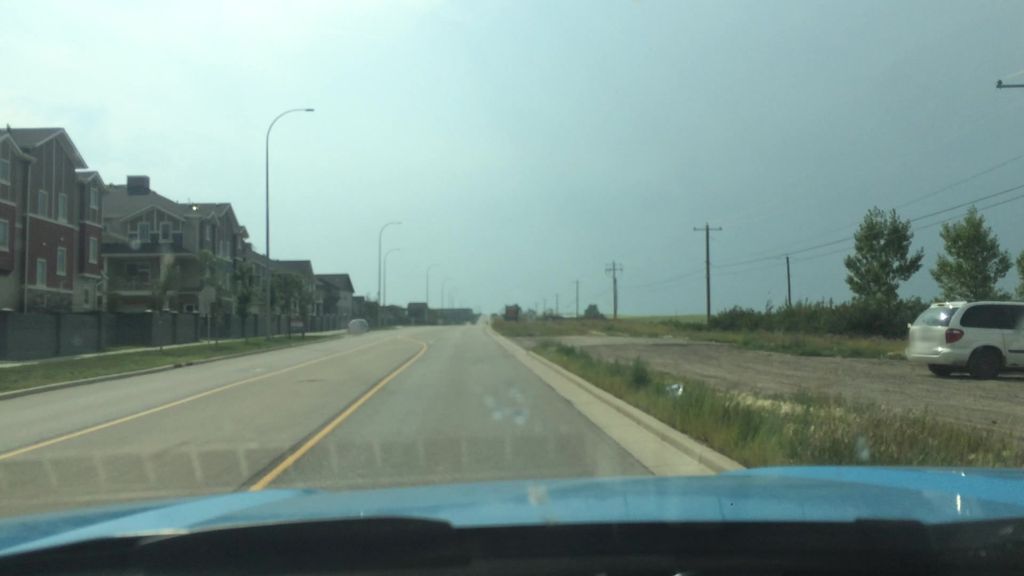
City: calgary